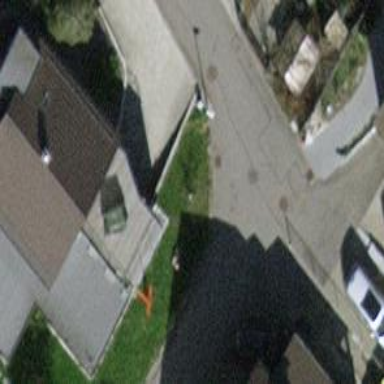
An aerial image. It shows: Residential road with asphalt surface and no sidewalk.